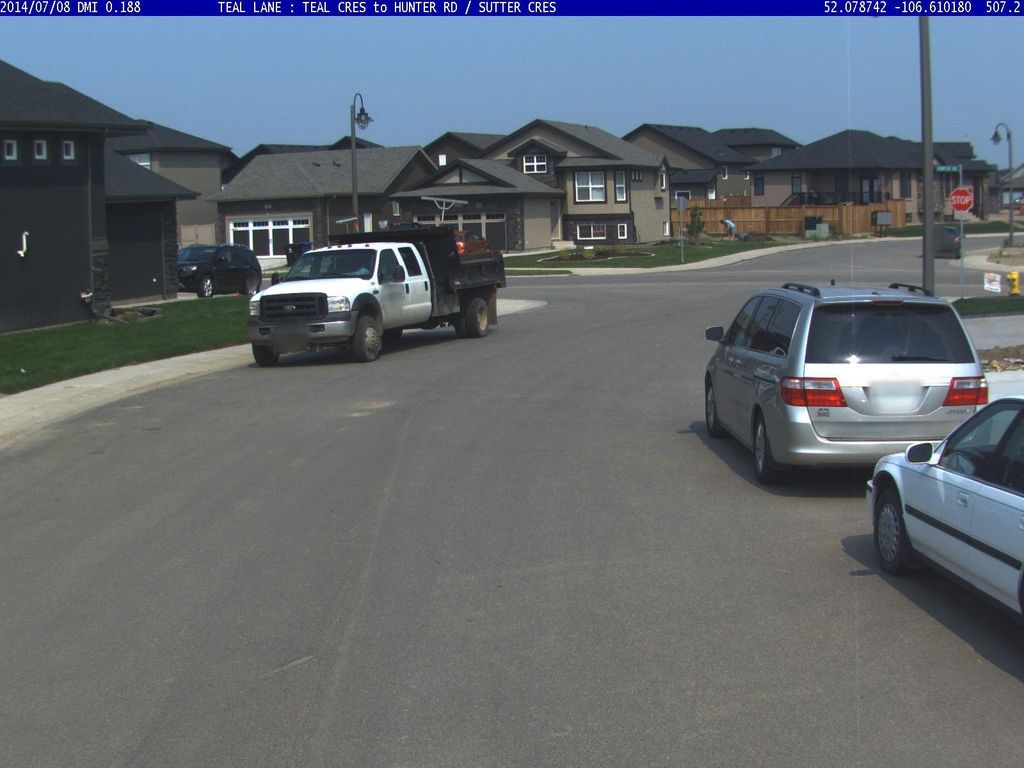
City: saskatoon